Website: apple
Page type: billing-address
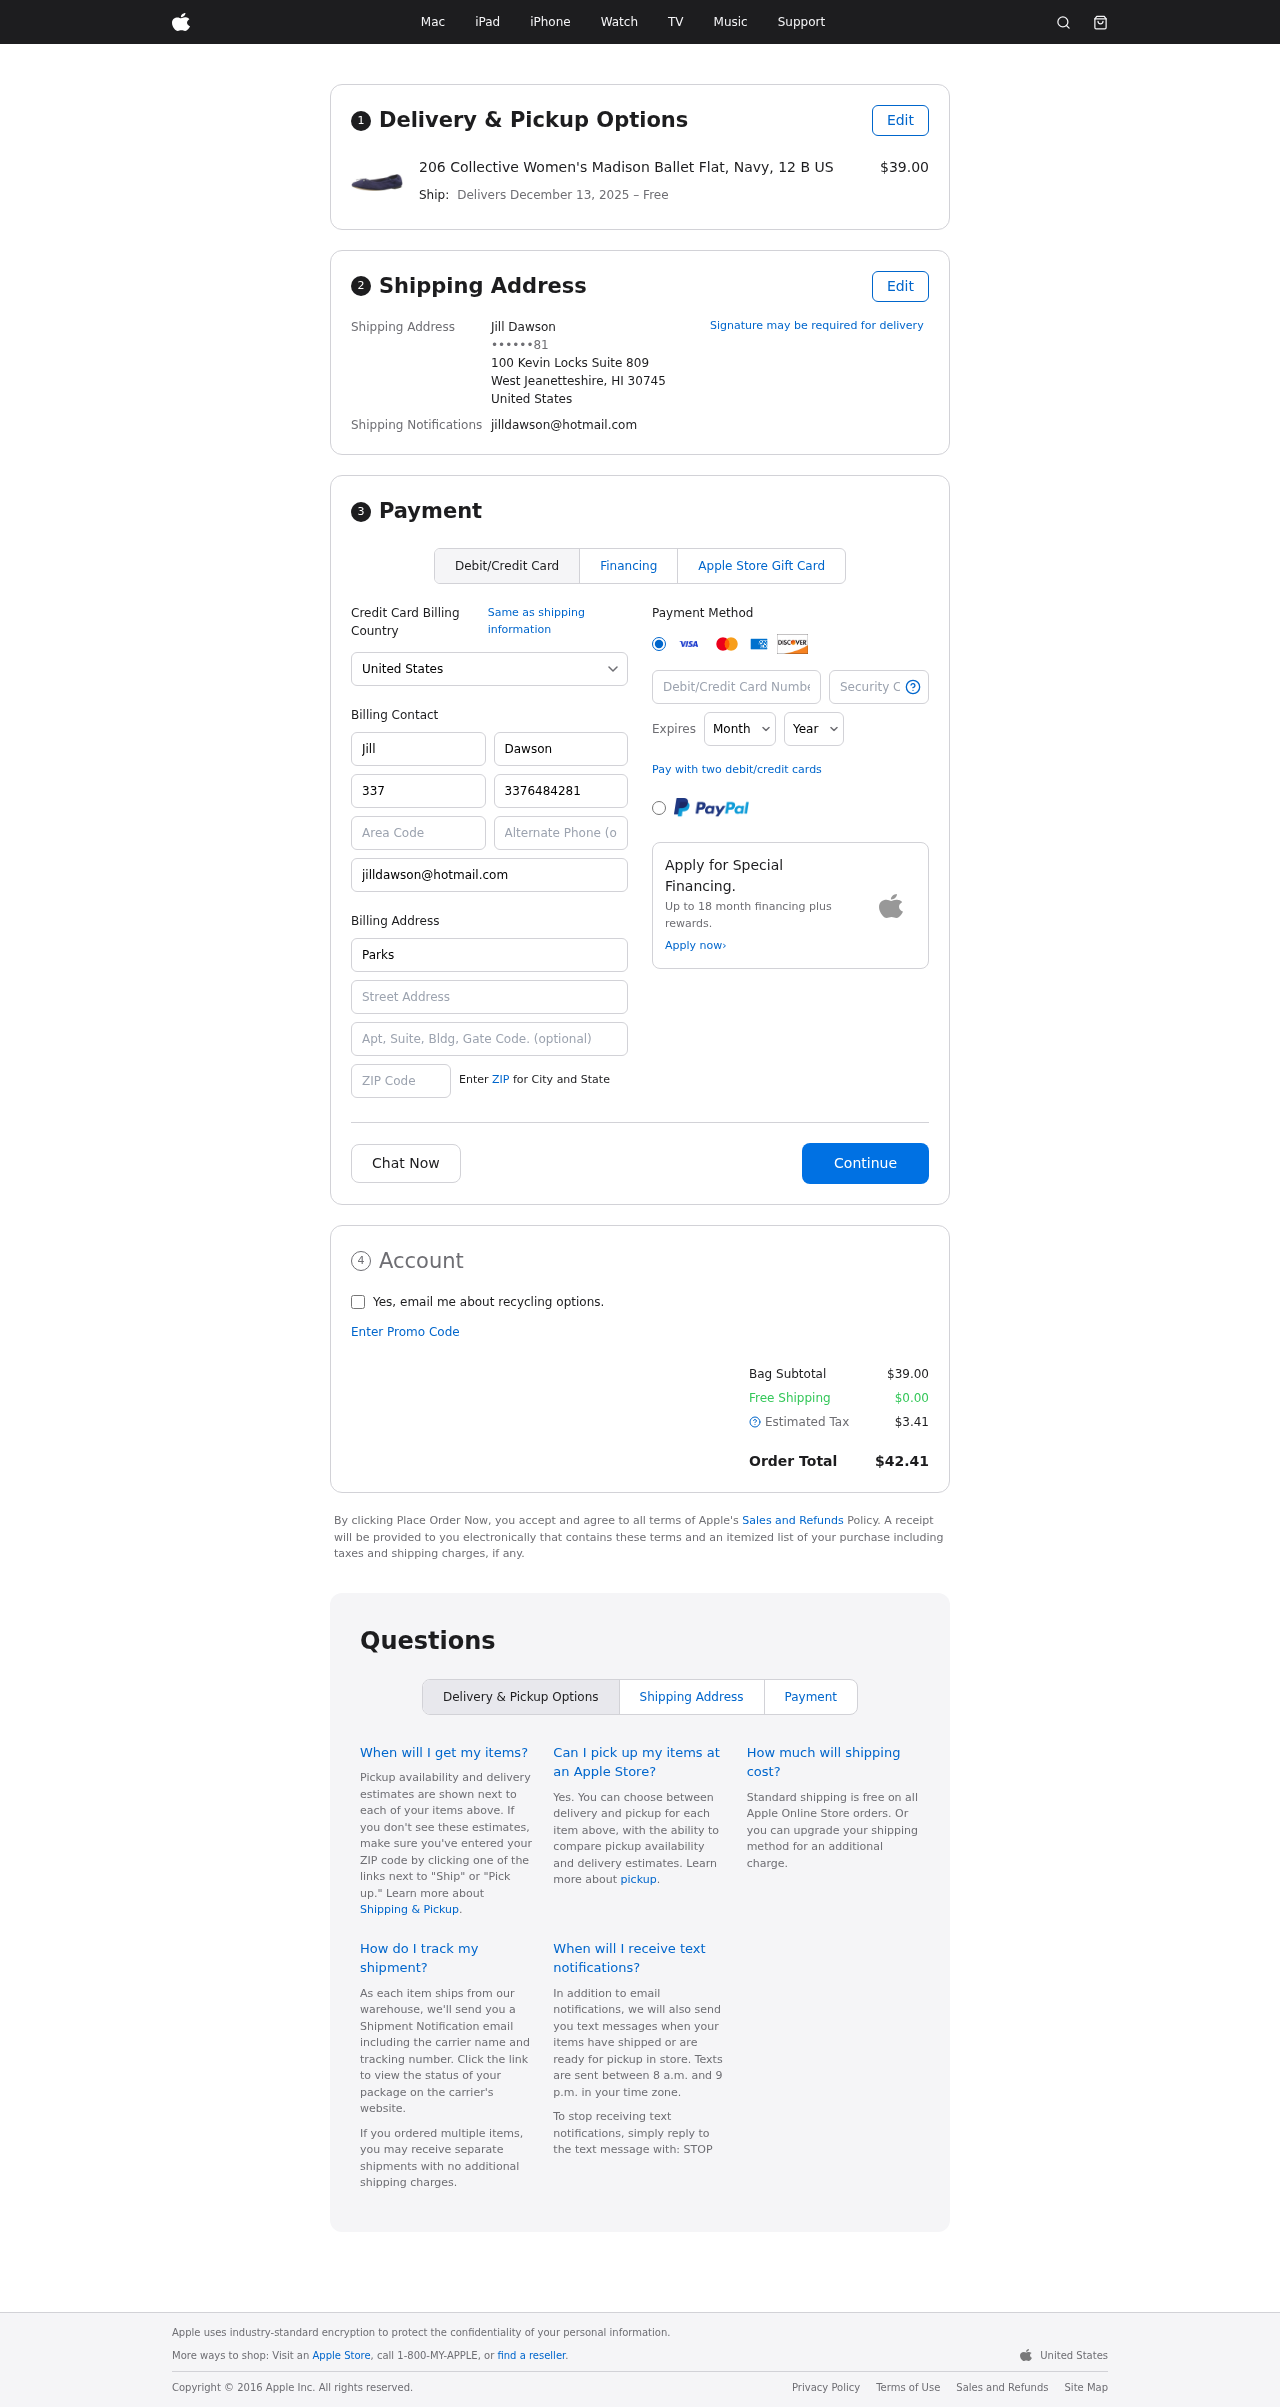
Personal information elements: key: PII_CARD_CVV
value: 388
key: PII_CARD_EXPIRY_MONTH
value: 05
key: PII_CARD_EXPIRY_YEAR
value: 29
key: PII_CARD_NUMBER
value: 4068 8811 5270 2142
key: PII_CITY_STATE_ZIP
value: West Jeanetteshire, HI 30745
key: PII_COUNTRY
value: United States
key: PII_EMAIL
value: jilldawson@hotmail.com
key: PII_FULLNAME
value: Jill Dawson
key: PII_STREET
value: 100 Kevin Locks Suite 809
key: PII_PHONE_MASKED
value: ••••••81
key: PII_BILLING_FIRSTNAME
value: Jill
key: PII_BILLING_LASTNAME
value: Dawson
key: PII_BILLING_PHONE_AREA
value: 337
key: PII_BILLING_PHONE
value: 3376484281
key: PII_BILLING_EMAIL
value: jilldawson@hotmail.com
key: PII_BILLING_COMPANY
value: Parks Group
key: PII_BILLING_STREET
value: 100 Kevin Locks Suite 809
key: PII_BILLING_STREET2
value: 980 Ryan Ranch
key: PII_BILLING_POSTCODE
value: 30745
Product elements: key: PRODUCT1_NAME
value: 206 Collective Women's Madison Ballet Flat, Navy, 12 B US
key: PRODUCT1_PRICE
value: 39
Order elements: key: ORDER_DELIVERY_DATE
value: December 13, 2025
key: ORDER_SUBTOTAL
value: $39.00
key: ORDER_SHIPPING_COST
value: $0.00
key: ORDER_TAX
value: $3.41
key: ORDER_TOTAL
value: $42.41